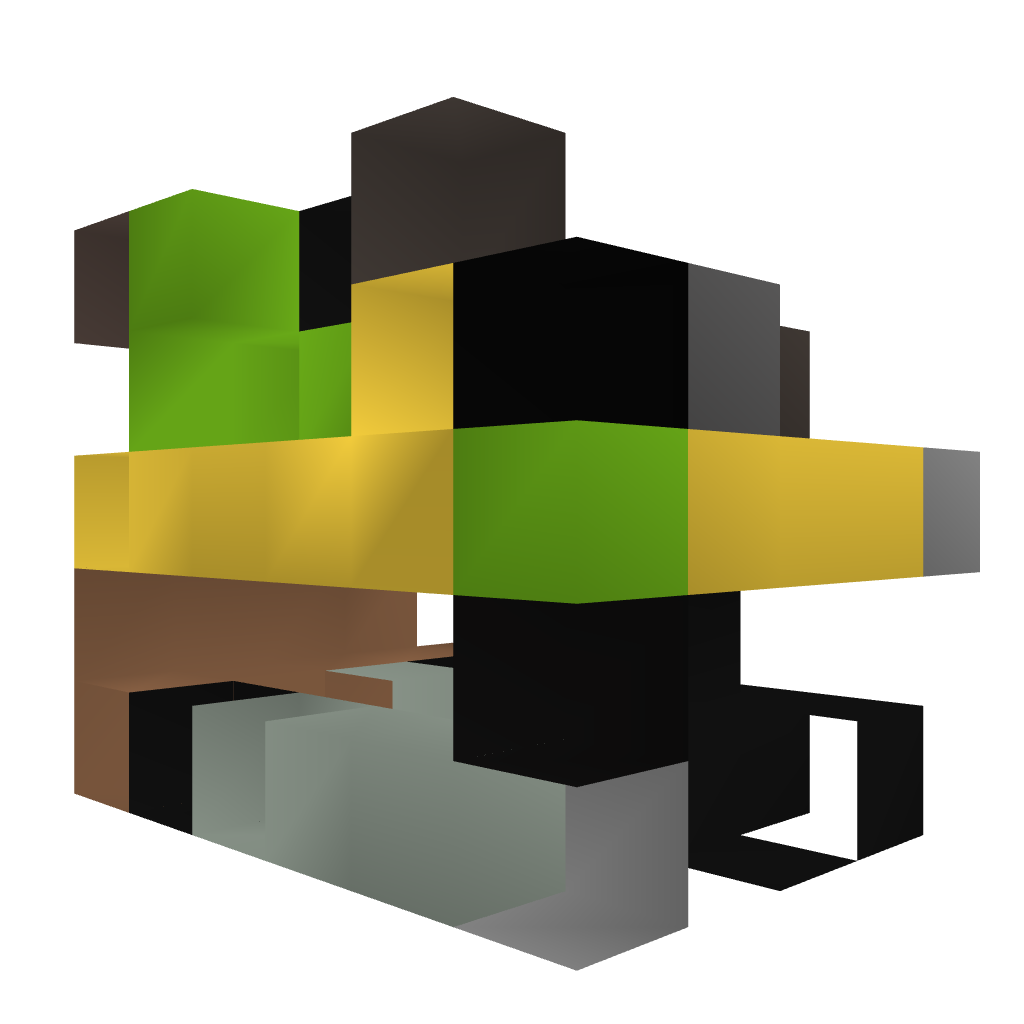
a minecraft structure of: Minecart Dispensing System